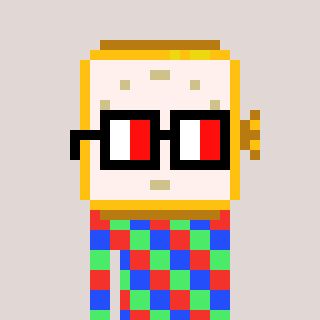
a pixel art character with square glasses with black frames and red eyes, a watch-shaped head and a redpinkish-colored body on a warm background